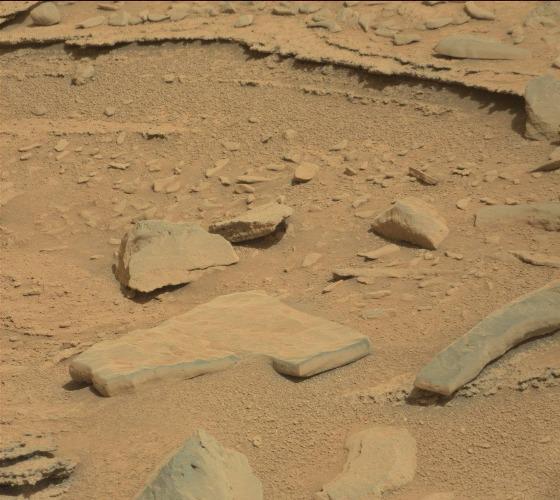
Terrain classes present: Bedrock, Gravel / Sand / Soil, Rock, Shadow